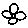
Label: flower